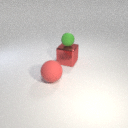
small green rubber sphere above large red metal cube